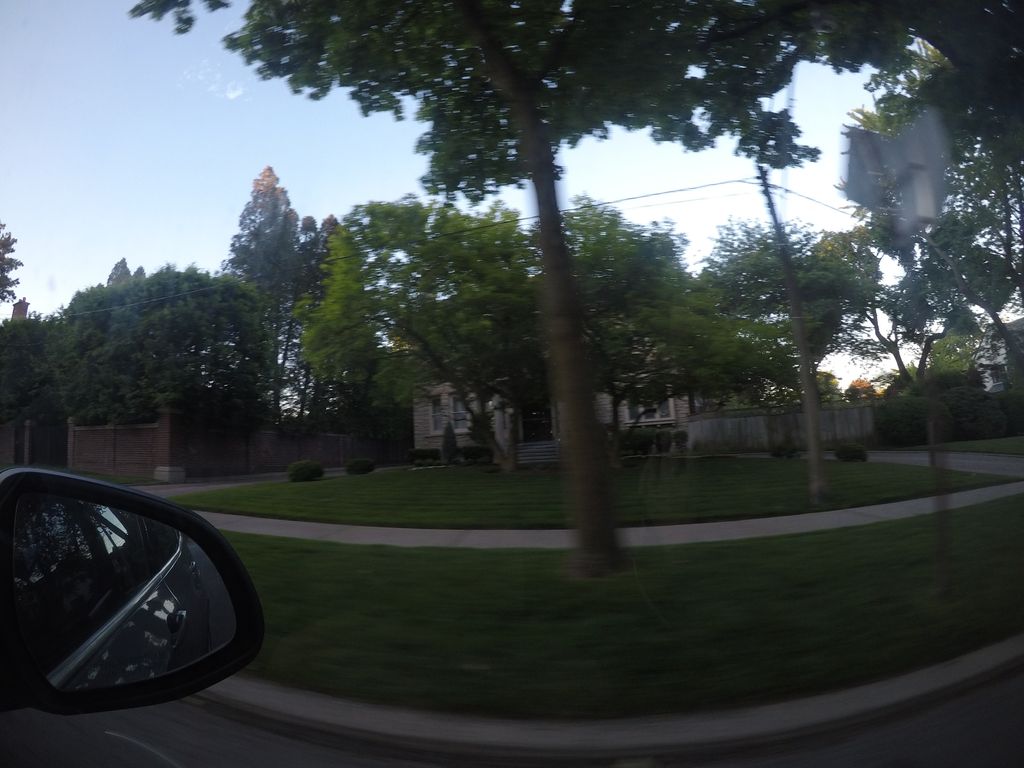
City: toronto